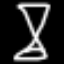
Label: hourglass